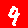
Digit: 4